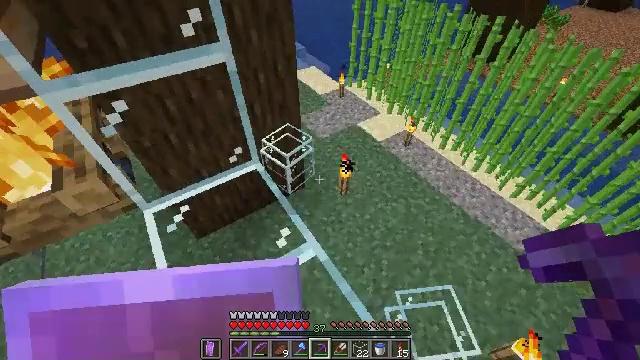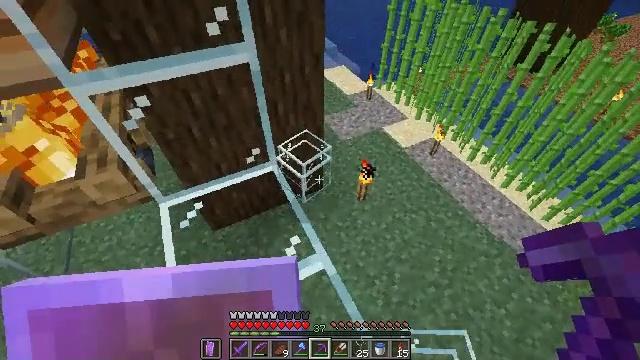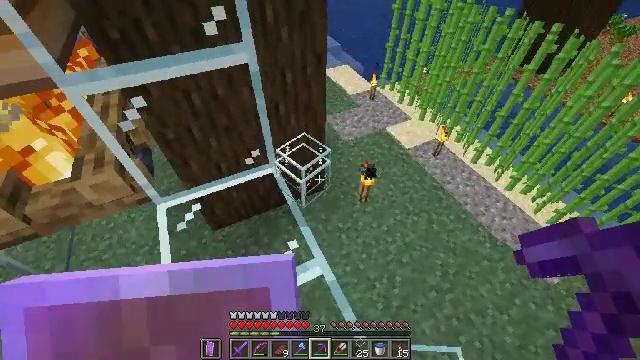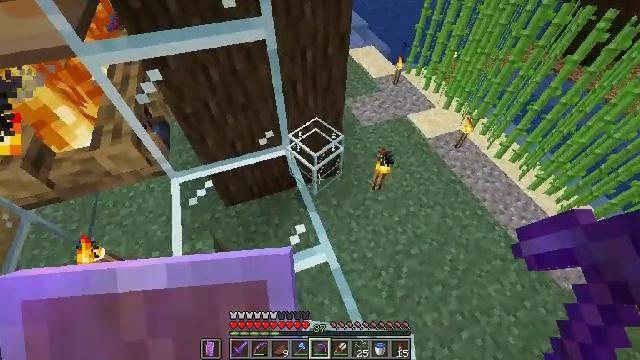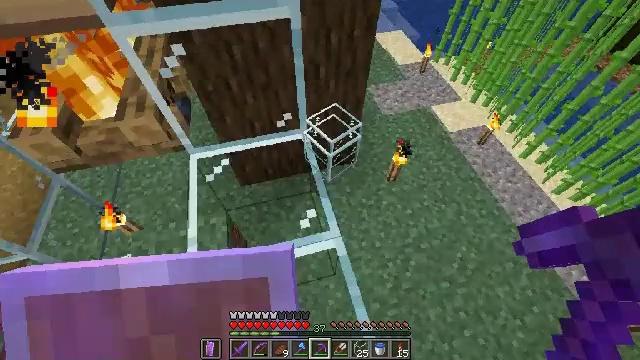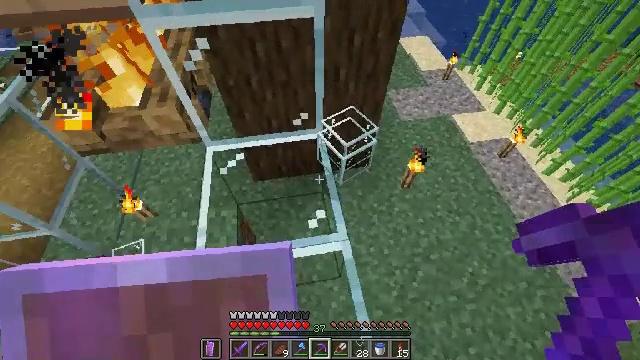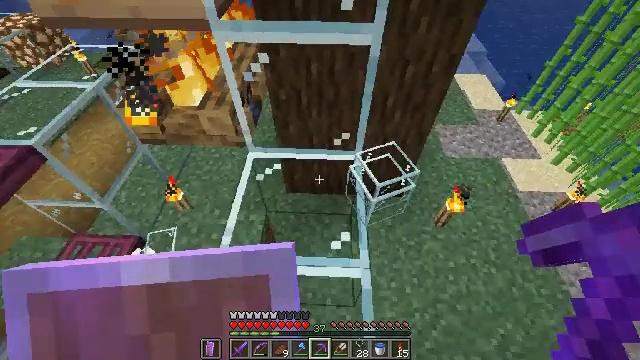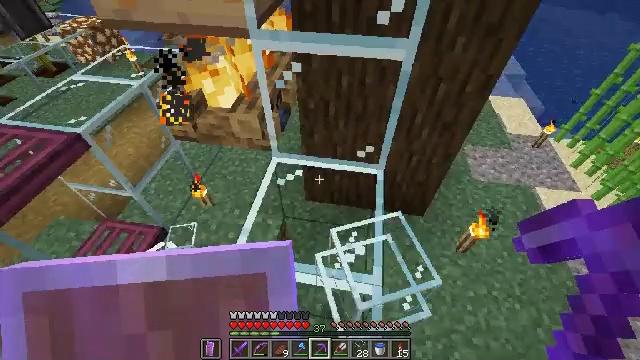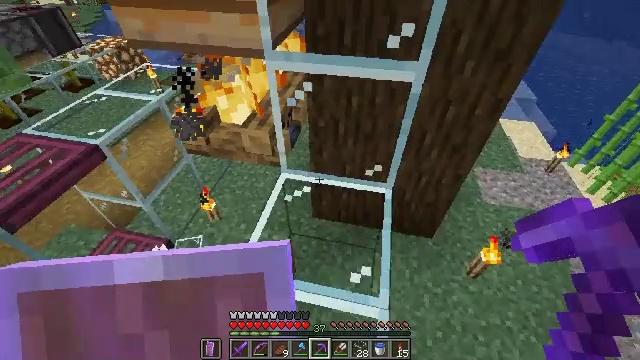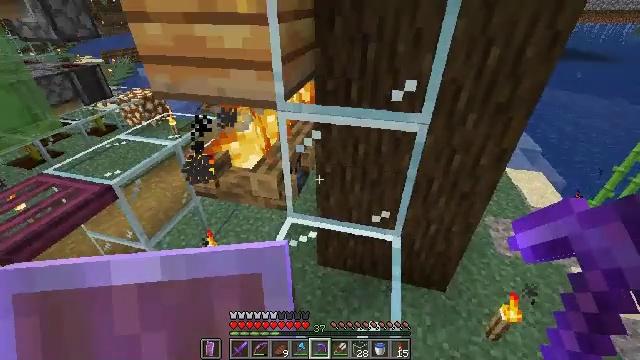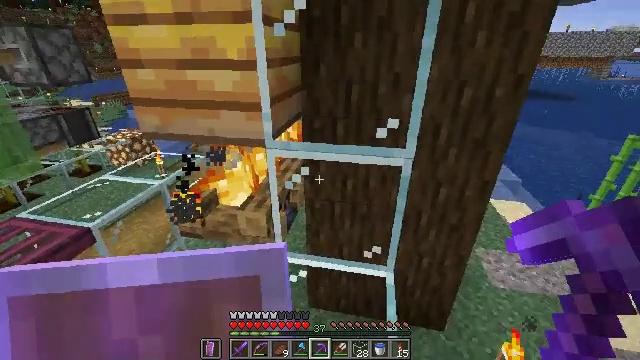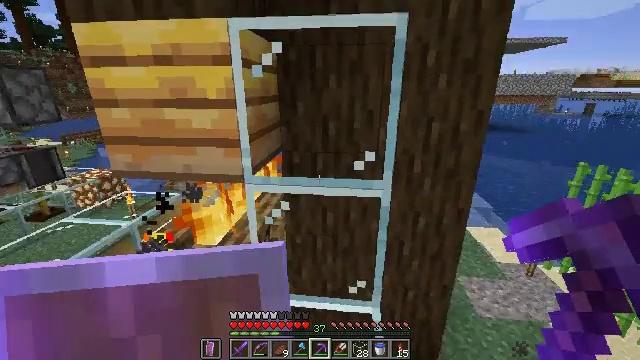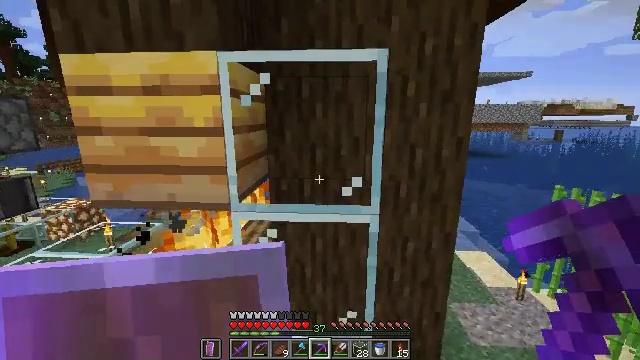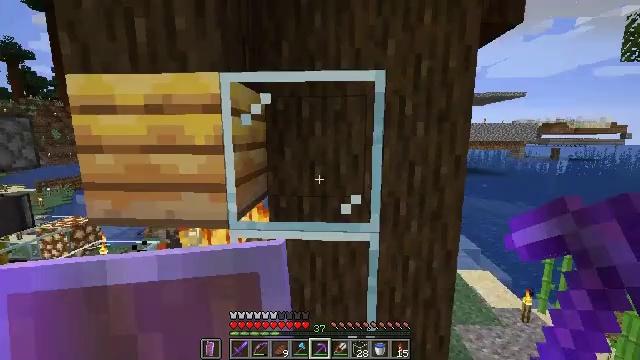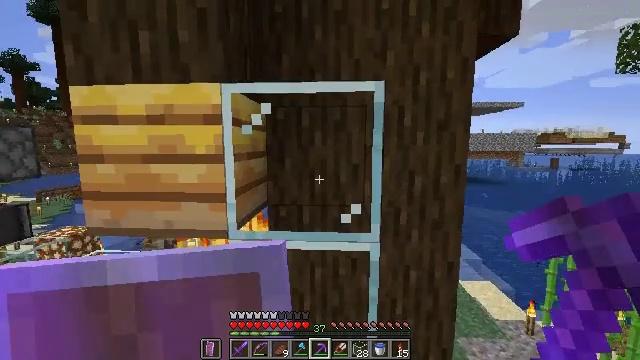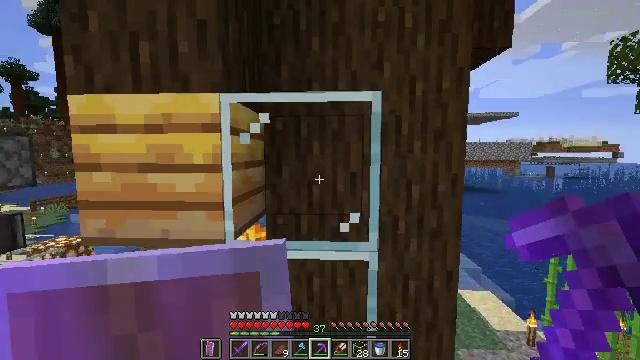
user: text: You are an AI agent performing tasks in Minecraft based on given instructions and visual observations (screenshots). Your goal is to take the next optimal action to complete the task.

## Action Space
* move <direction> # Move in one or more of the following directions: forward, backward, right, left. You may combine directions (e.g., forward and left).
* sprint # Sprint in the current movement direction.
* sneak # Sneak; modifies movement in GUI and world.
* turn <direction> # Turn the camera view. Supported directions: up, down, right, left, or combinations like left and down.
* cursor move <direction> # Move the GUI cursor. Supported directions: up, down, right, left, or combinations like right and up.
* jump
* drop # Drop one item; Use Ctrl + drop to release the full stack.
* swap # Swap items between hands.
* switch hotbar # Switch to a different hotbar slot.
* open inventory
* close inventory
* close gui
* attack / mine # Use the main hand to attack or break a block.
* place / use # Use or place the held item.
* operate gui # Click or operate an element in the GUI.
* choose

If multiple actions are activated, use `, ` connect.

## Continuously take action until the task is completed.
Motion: motion action
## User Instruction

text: Attack the glass to break it.
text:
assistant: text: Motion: turn left
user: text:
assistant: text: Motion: no_op
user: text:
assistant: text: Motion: turn left and down
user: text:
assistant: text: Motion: turn left and down
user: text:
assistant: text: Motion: turn left
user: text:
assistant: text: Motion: turn left and up
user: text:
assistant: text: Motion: turn left and up
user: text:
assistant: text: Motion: turn left and up
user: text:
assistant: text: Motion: turn left and up
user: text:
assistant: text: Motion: turn right and up
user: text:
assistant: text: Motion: turn right and up
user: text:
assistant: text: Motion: turn right and up
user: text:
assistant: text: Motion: turn up
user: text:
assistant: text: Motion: turn up
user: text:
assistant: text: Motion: turn up
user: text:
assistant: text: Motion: no_op
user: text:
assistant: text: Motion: turn up
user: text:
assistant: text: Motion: attack / mine
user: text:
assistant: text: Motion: attack / mine
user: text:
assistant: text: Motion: attack / mine
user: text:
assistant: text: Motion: turn left and down, attack / mine
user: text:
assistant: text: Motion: turn down, attack / mine
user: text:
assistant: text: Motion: attack / mine
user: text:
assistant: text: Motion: attack / mine
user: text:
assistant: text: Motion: attack / mine
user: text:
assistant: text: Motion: attack / mine
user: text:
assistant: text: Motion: turn down, attack / mine
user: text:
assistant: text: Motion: turn down, attack / mine
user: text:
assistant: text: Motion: attack / mine
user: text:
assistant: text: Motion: attack / mine